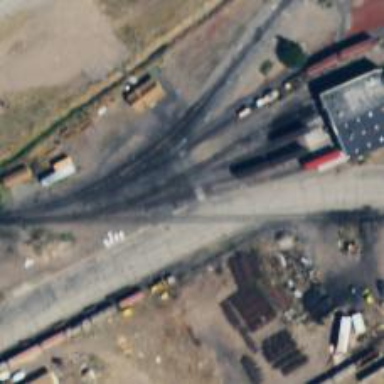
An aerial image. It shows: Railway crossing.